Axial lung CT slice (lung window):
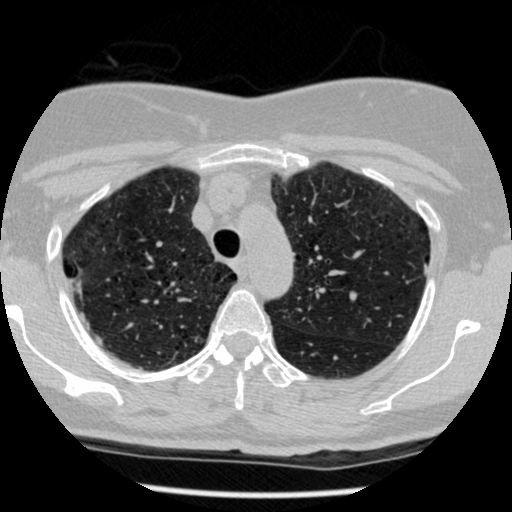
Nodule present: no